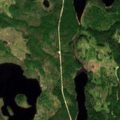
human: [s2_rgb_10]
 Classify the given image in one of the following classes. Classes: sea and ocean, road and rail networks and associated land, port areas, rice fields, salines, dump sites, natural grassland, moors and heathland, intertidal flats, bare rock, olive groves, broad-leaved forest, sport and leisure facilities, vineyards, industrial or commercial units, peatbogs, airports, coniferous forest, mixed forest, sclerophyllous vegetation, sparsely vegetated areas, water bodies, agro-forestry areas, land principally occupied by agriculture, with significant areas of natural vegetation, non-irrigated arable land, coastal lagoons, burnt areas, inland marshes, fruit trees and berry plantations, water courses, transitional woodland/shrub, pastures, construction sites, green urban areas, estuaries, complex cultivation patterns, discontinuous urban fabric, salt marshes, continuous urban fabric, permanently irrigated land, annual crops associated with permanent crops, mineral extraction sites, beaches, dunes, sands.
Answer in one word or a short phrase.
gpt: coniferous forest, mixed forest, water bodies